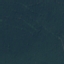
Land use / land cover class: Forest